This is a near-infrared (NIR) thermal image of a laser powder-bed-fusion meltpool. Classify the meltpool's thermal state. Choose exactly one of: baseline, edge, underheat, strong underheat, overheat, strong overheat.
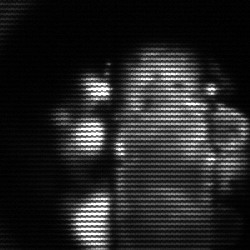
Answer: strong underheat